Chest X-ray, PA view. Patient: 36 years old, sex M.
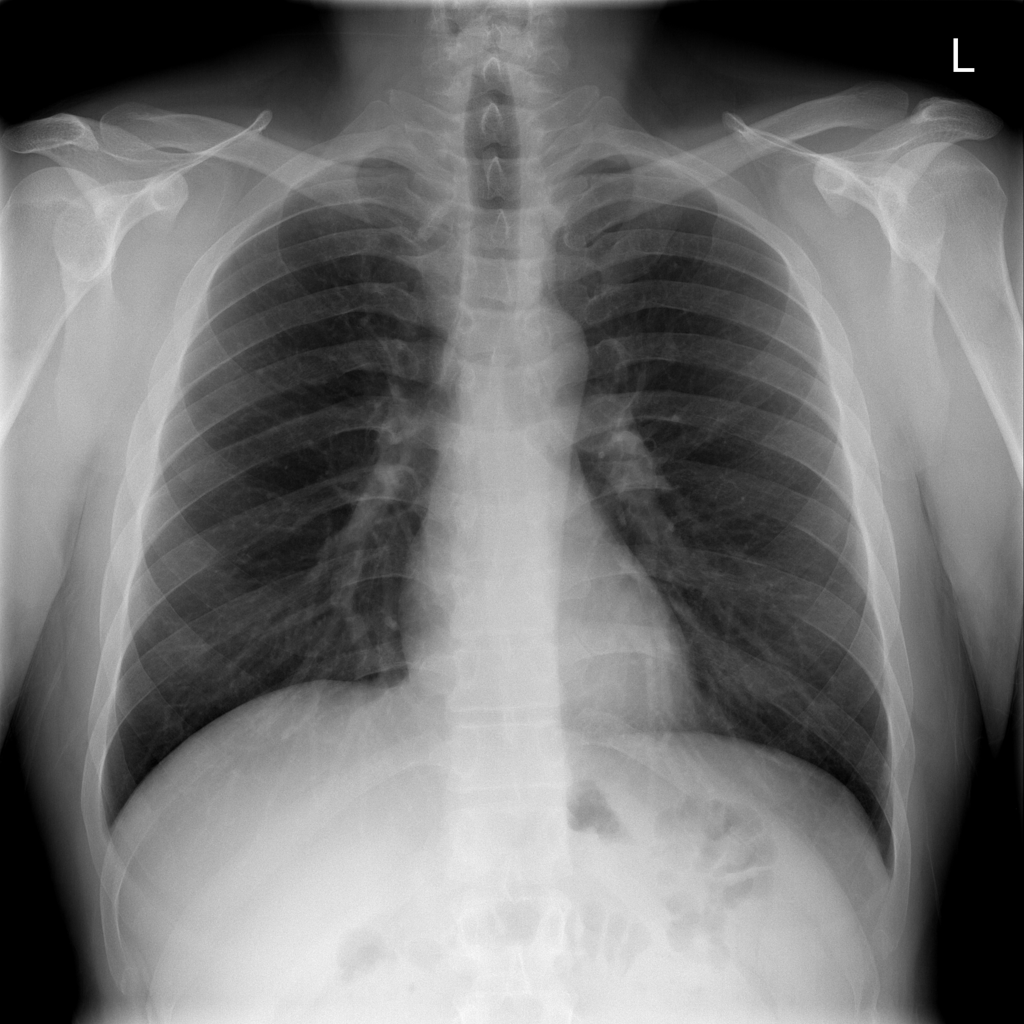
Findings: No Finding